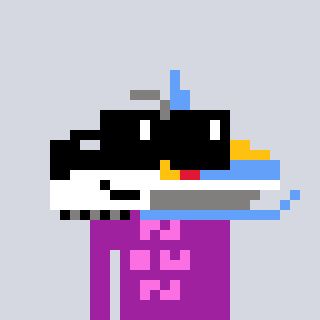
a pixel art character with square black sunglasses, a snowmobile-shaped head and a magenta-colored body on a cool background